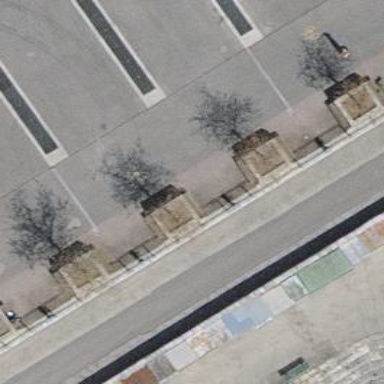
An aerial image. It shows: Brown bench in the vicinity.